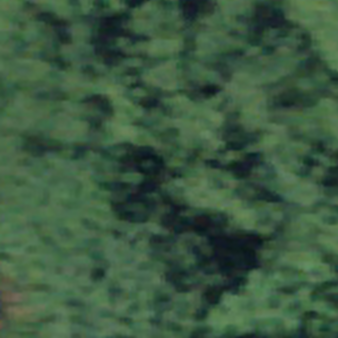
Label: other